Interaction volume radius: 5 \u00c5
Interaction volume height: 15 \u00c5
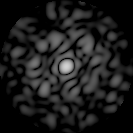
Disorder parameter: 0.8714